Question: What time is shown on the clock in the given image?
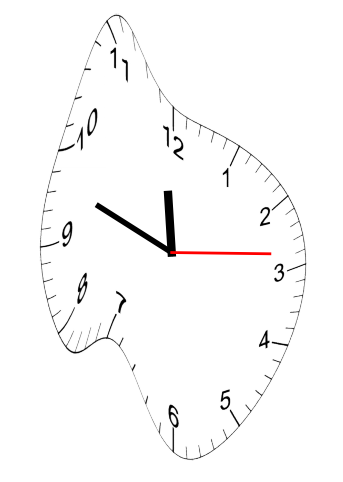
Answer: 11:48:14